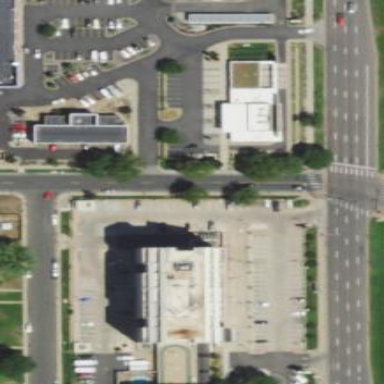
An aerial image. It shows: Commercial area.